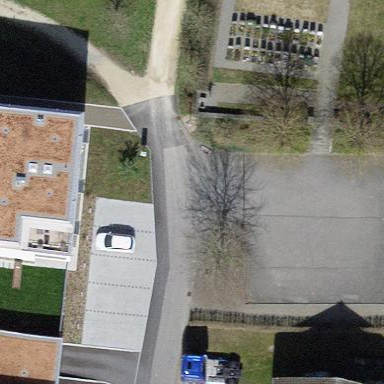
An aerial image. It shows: Parking area with surface.